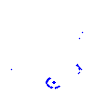
Particle: kaon